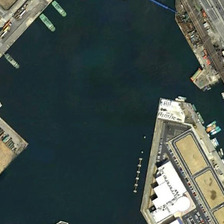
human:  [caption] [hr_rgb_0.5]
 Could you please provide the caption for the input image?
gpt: here is a port with some moored ships and ploygon bylands .

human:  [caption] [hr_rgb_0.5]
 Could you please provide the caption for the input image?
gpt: it is a peaceful port with several boats stop here .

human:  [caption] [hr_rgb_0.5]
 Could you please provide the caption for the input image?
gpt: here is a port with some moored ships and ploygon bylands .

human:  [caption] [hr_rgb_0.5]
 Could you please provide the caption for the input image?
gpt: here is a port with some moored ships and ploygon bylands .

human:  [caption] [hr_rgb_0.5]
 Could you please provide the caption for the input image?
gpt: several boats are in a port surrounded by wharf .